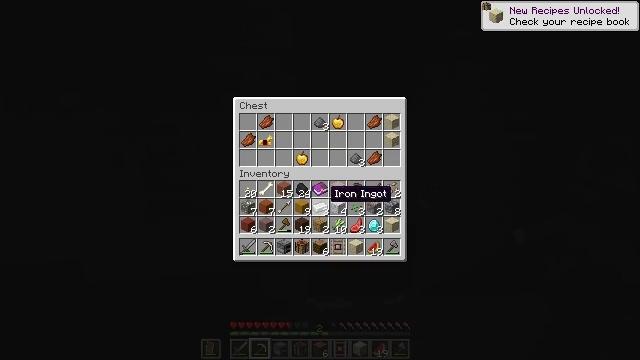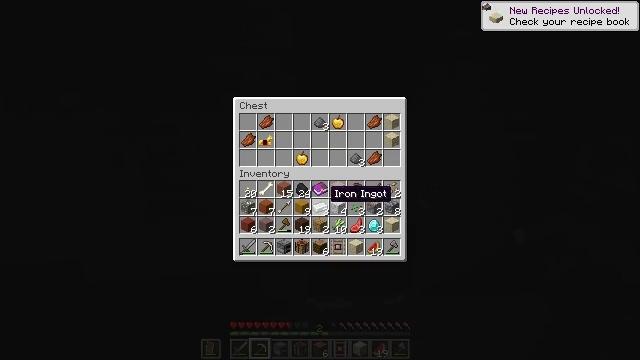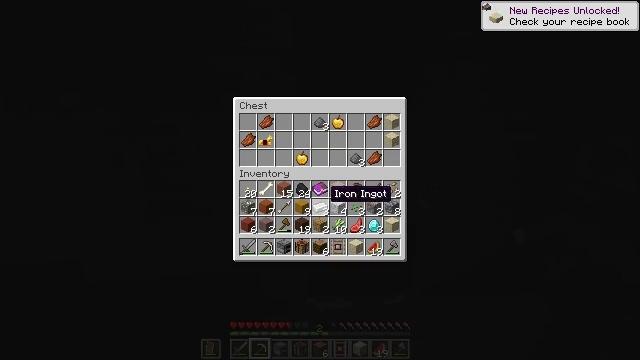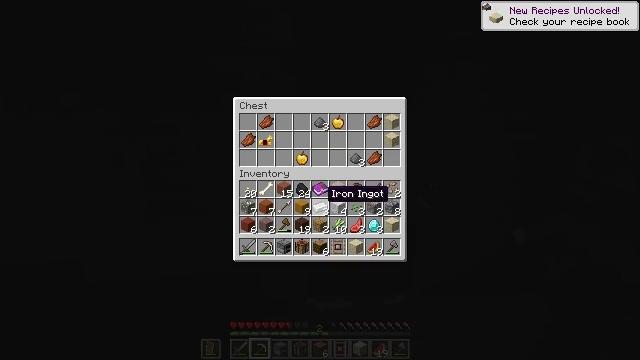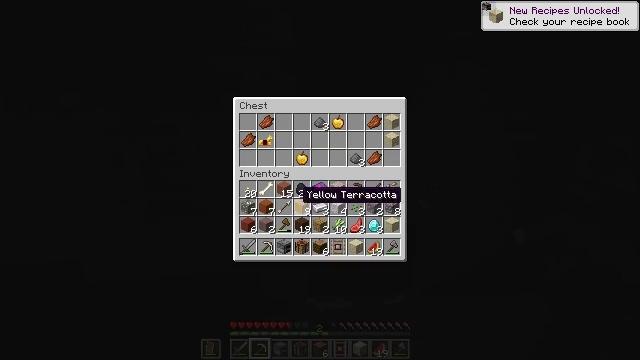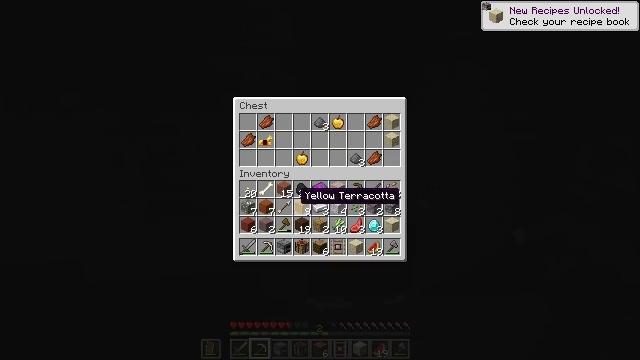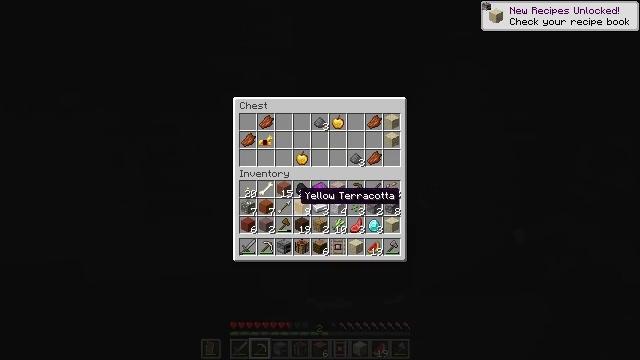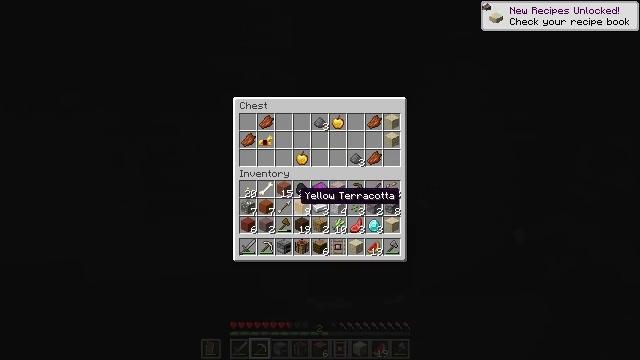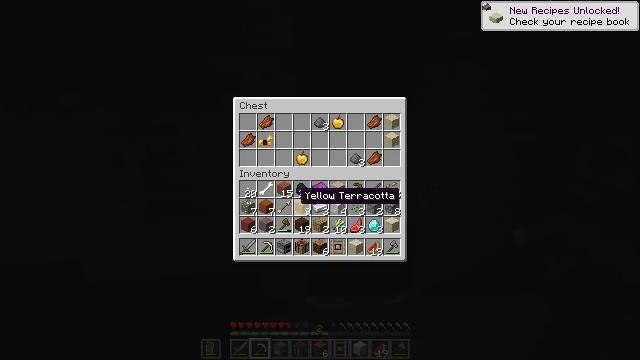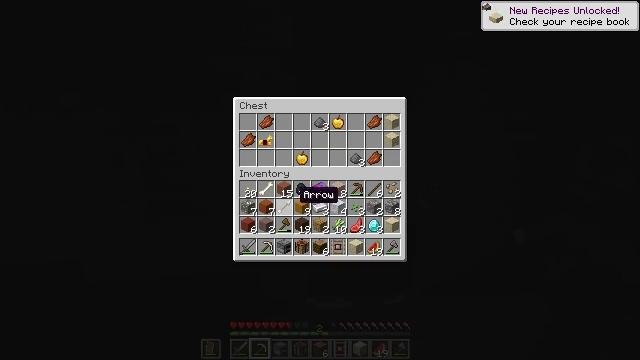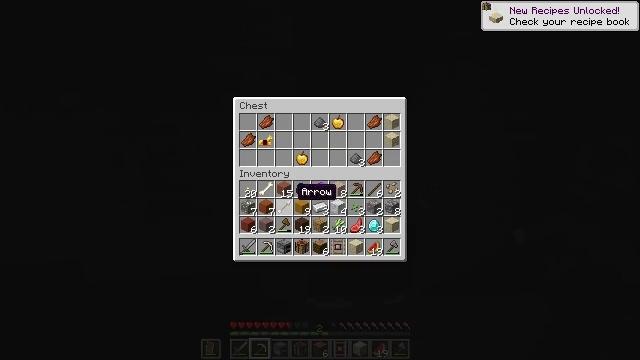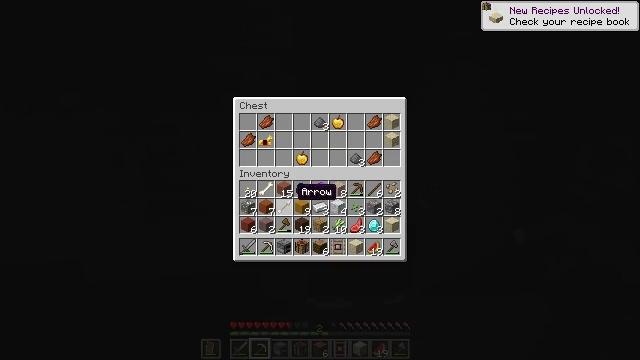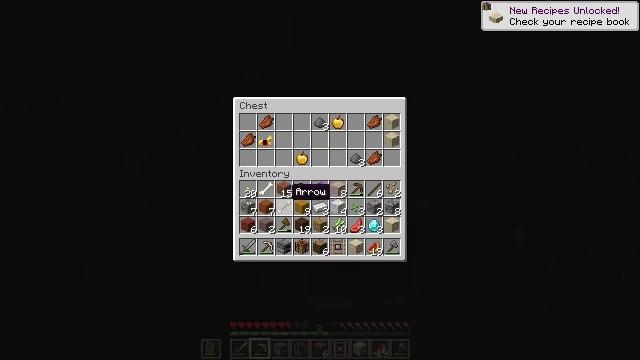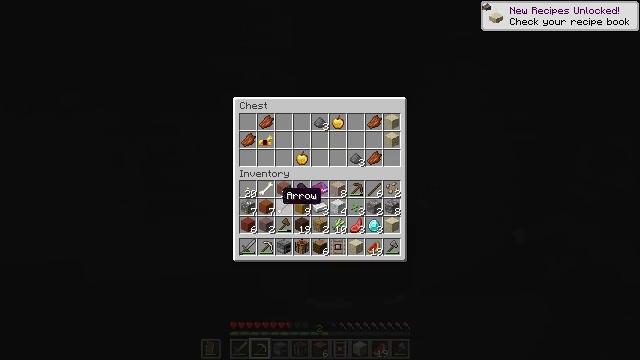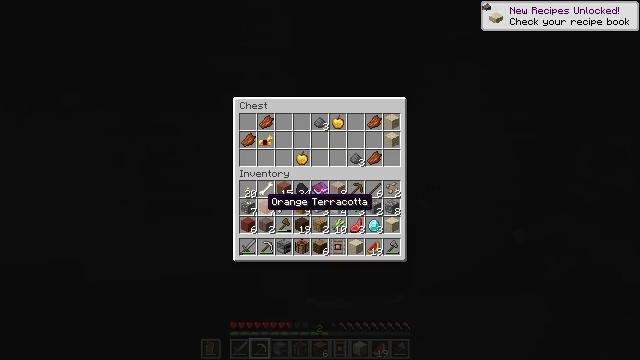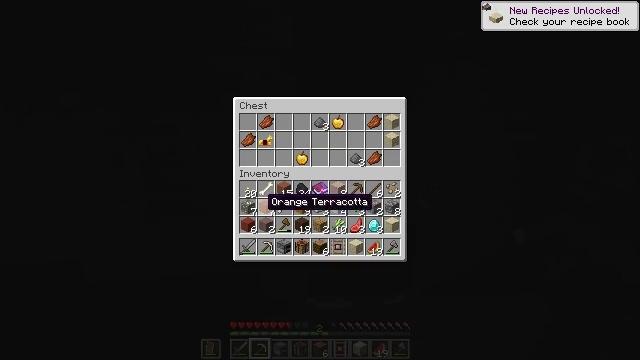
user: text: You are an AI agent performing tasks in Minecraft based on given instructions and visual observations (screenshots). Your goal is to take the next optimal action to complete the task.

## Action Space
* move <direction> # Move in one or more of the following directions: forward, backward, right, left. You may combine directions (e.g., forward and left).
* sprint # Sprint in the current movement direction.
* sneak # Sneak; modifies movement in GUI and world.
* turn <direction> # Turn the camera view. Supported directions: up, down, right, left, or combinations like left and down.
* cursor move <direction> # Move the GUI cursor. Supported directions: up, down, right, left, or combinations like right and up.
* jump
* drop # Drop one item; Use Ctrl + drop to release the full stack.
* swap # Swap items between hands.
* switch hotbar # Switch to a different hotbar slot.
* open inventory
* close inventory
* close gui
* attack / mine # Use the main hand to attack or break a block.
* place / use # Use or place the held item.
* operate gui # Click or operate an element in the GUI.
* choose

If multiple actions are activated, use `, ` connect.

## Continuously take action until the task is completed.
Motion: motion action
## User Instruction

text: Dig up some cut sandstone blocks.
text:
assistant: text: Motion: sneak
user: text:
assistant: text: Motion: sneak
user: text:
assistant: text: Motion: sneak
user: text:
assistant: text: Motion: sneak, cursor move left
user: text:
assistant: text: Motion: sneak
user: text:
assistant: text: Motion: sneak
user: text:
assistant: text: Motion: sneak
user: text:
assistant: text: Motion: sneak
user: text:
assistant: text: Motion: sneak
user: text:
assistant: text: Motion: no_op
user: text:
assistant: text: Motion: no_op
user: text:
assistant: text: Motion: no_op
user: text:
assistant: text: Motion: cursor move left
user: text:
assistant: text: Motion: cursor move left
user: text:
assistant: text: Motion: no_op
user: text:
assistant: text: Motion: no_op
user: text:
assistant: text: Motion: no_op
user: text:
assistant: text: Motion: no_op
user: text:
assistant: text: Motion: no_op
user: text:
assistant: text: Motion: no_op
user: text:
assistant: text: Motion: no_op
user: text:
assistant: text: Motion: no_op
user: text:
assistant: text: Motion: operate gui
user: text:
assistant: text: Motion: operate gui
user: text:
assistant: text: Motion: sneak, operate gui
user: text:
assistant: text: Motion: sneak
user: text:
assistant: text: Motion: sneak, cursor move down
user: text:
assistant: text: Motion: sneak
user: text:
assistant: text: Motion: sneak
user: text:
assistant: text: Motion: sneak, operate gui